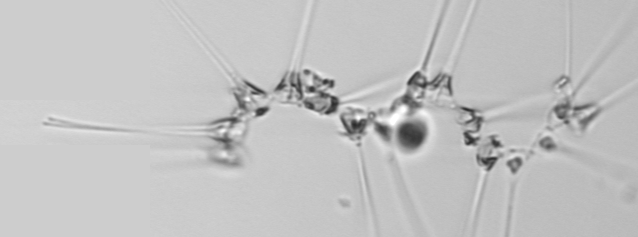
Label: Asterionellopsis_glacialis